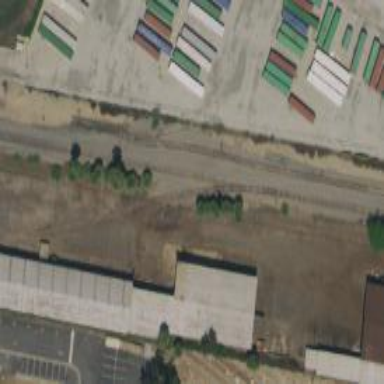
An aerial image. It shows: Rail spur service.